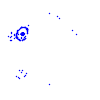
Particle: proton